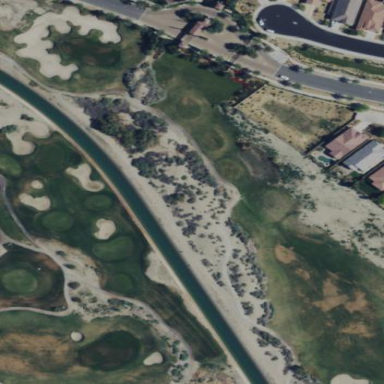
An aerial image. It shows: Grass area designated as golf tee.